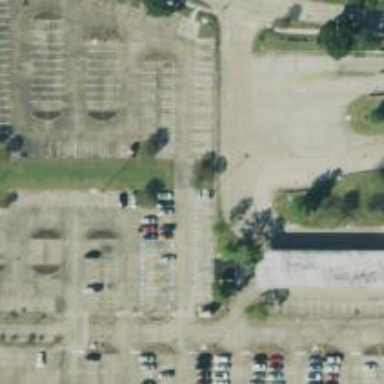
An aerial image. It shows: Parking space is available.